Question: I have plotted a rectangle using matplotlib and would like to place an image in it as shown in the image below. Does anyone have an idea how I can achieve this in python?

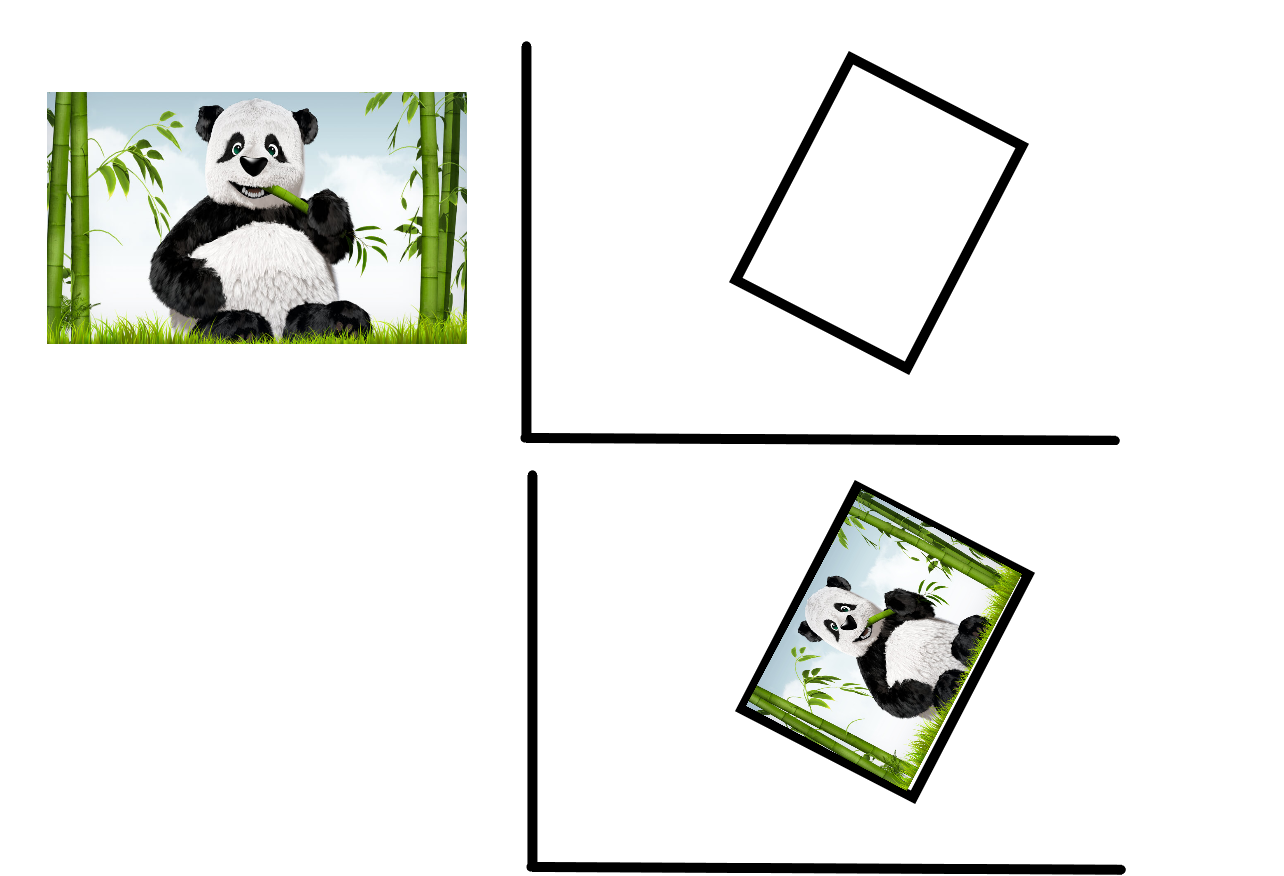
Answer: Here is one way using Python/OpenCV/Numpy. Do a perspective warp of the panda image using its 4 corners and the 4 corners of the rectangle. Then make a mask of the excess regions, which are black in the warped image. Finally, blend the warped image and background image using the mask.
Input:
<URL>
Graph Image:
<URL>
'''
import numpy as np
import cv2
import math
# read image to be processed
img = cv2.imread("panda.png")
hh, ww = img.shape[:2]
# read background image
bck = cv2.imread("rectangle_graph.png")
hhh, www = bck.shape[:2]
# specify coordinates for corners of img in order TL, TR, BR, BL as x,y pairs
img_pts = np.float32([[0,0], [ww-1,0], [ww-1,hh-1], [0,hh-1]])
# manually pick coordinates of corners of rectangle in background image
bck_pts = np.float32([[221,245], [333,26], [503,111], [390,331]])
# compute perspective matrix
matrix = cv2.getPerspectiveTransform(img_pts,bck_pts)
#print(matrix)
# change black and near-black to graylevel 1 in each channel so that no values
# inside panda image will be black in the subsequent mask
img[np.where((img<=[5,5,5]).all(axis=2))] = [1,1,1]
# do perspective transformation setting area outside input to black
img_warped = cv2.warpPerspective(img, matrix, (www,hhh), cv2.INTER_LINEAR, borderMode=cv2.BORDER_CONSTANT, borderValue=(0,0,0))
# make mask for area outside the warped region
# (black in image stays black and rest becomes white)
mask = cv2.cvtColor(img_warped, cv2.COLOR_BGR2GRAY)
mask = cv2.threshold(mask, 0, 255, cv2.THRESH_BINARY)[1]
mask = cv2.merge([mask,mask,mask])
mask_inv = 255 - mask
# use mask to blend between img_warped and bck
result = ( 255 * (bck * mask_inv + img_warped * mask) ).clip(0, 255).astype(np.uint8)
# save images
cv2.imwrite("panda_warped.png", img_warped)
cv2.imwrite("panda_warped_mask.png", mask)
cv2.imwrite("panda_in_graph.png", result)
# show the result
cv2.imshow("warped", img_warped)
cv2.imshow("mask", mask)
cv2.imshow("result", result)
cv2.waitKey(0)
cv2.destroyAllWindows()
'''
Warped Input:
<URL>
Mask:
<URL>
Result:
<URL>